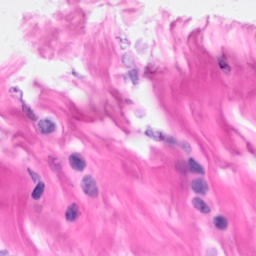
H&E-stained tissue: Breast